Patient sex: M
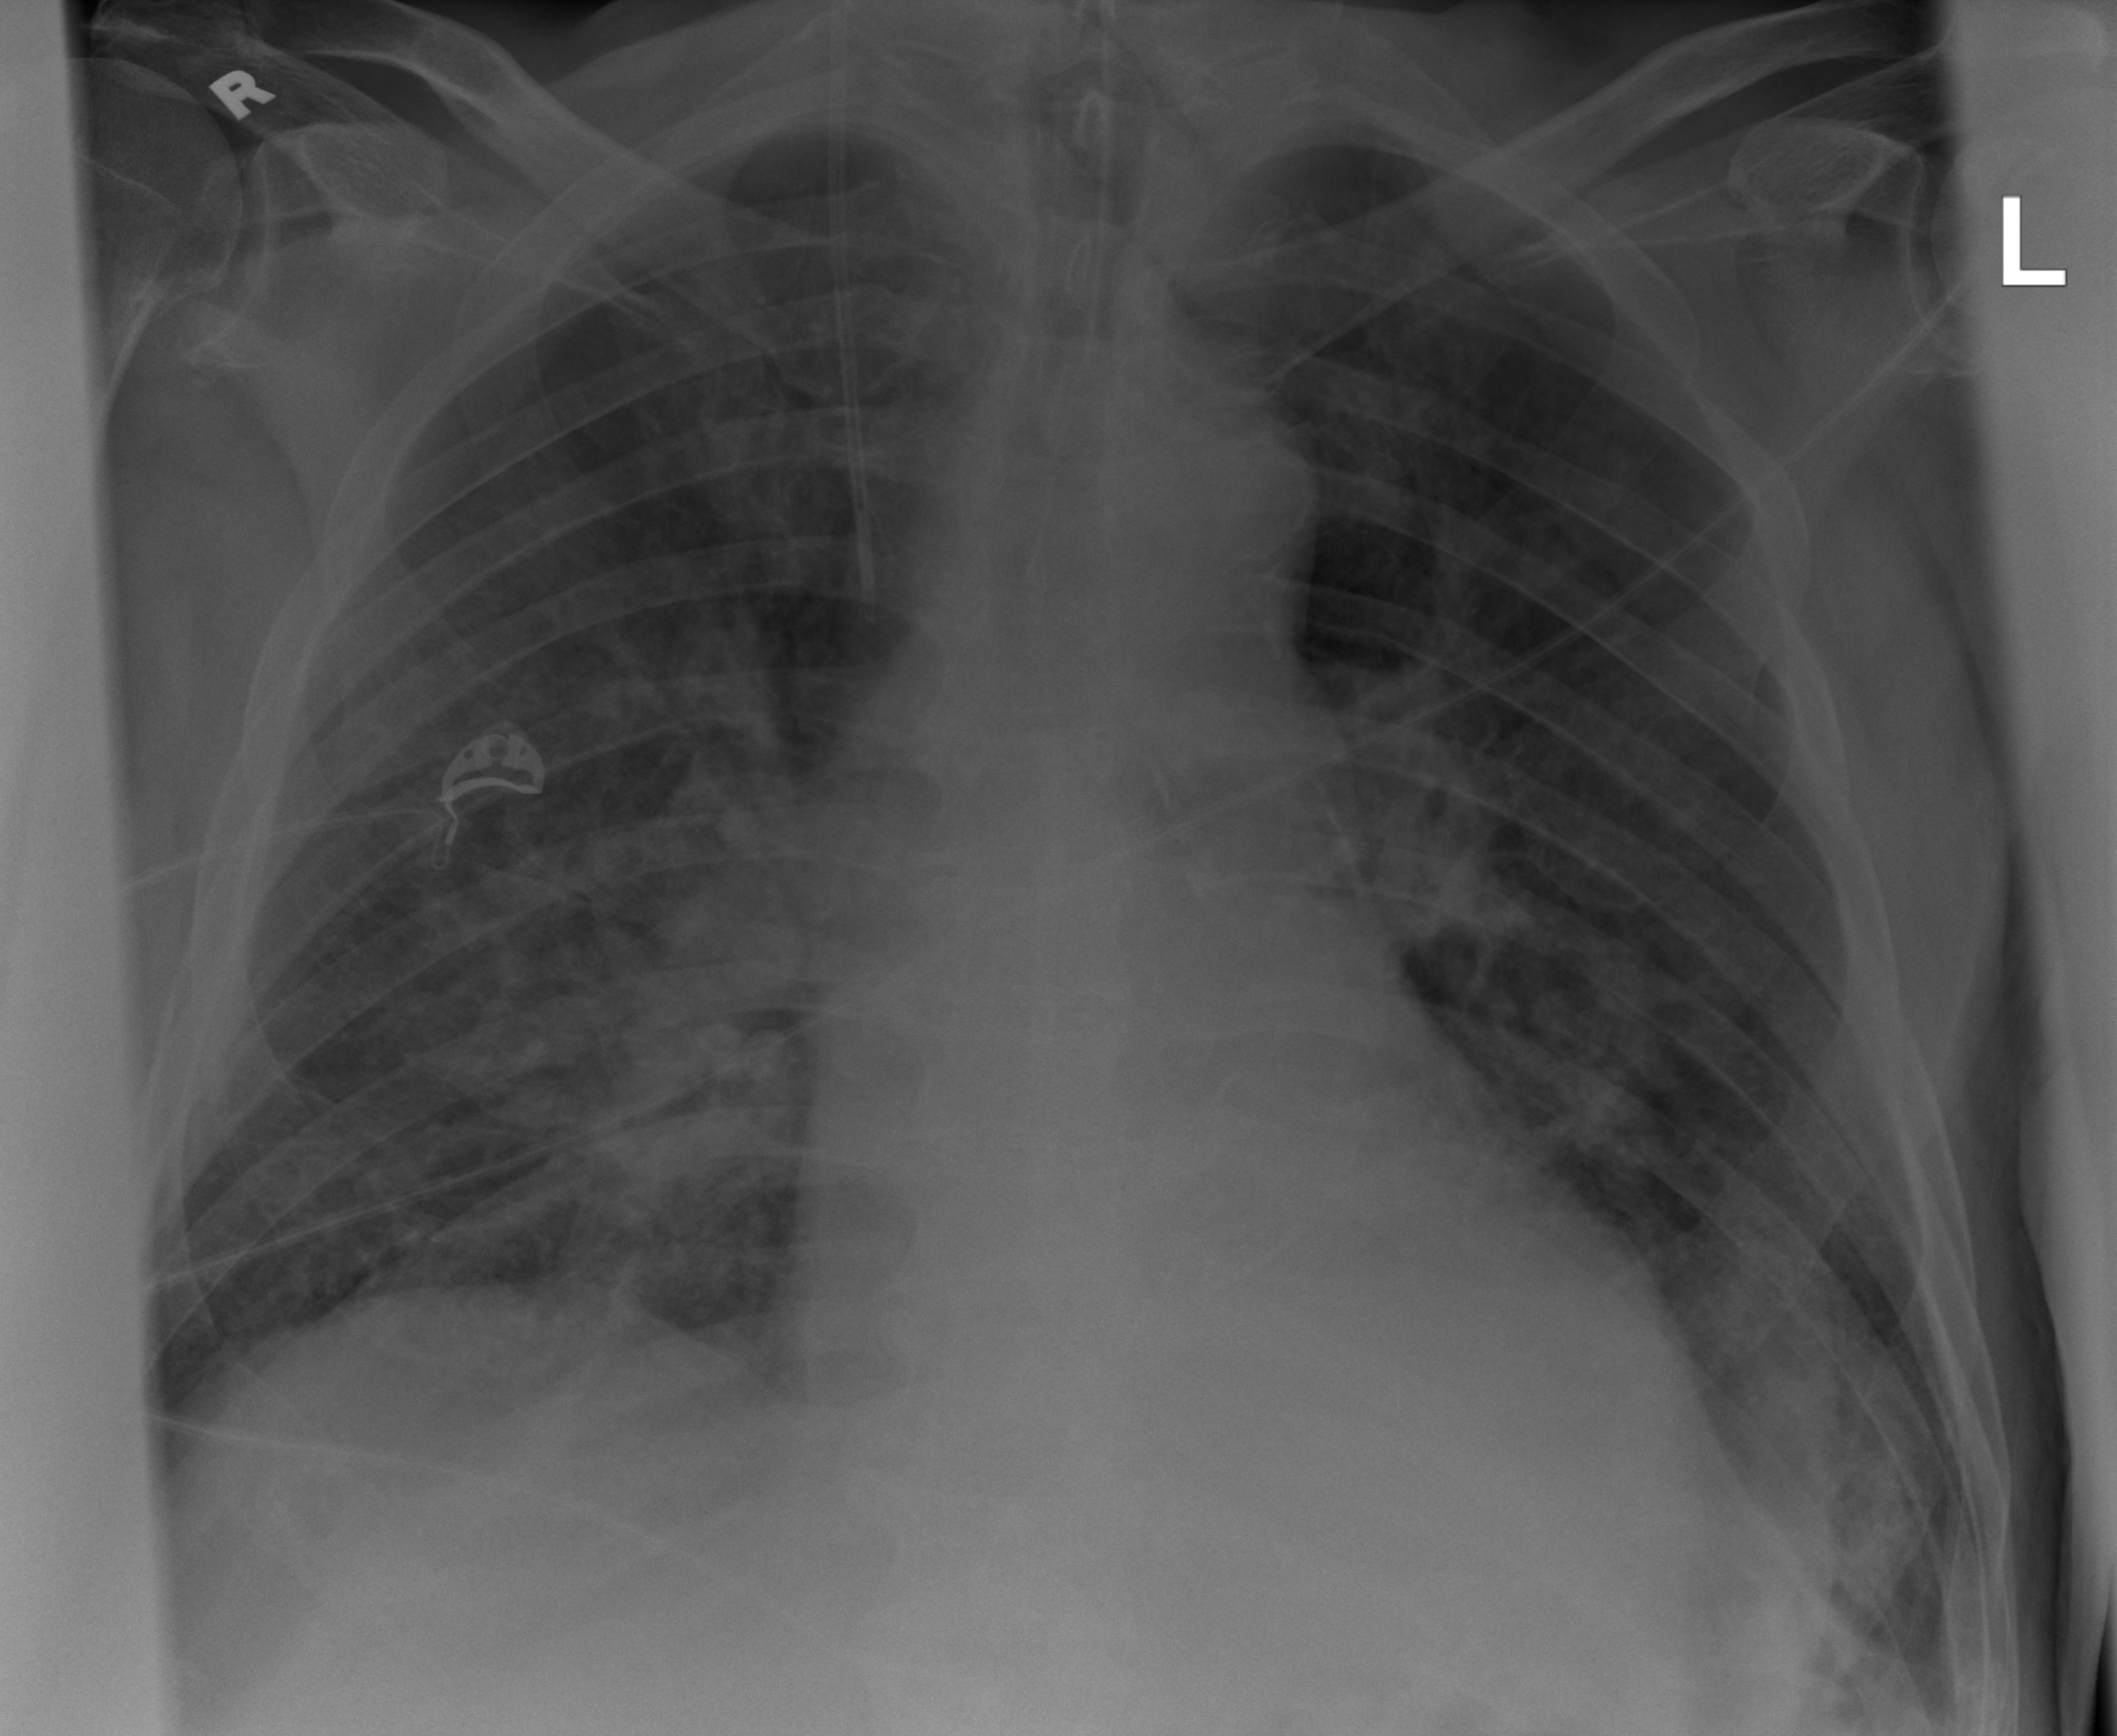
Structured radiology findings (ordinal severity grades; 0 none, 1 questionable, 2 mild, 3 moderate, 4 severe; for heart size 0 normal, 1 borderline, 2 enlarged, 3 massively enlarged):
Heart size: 2
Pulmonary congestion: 2
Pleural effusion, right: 0
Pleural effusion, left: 0
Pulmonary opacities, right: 3
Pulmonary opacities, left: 2
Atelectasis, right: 2
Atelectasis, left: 2